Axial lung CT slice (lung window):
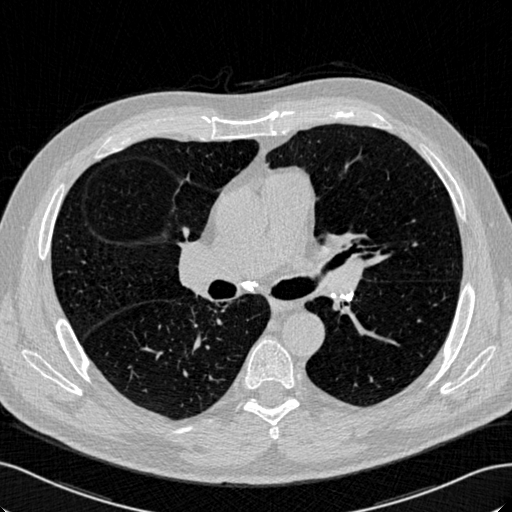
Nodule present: no